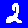
Digit: 2